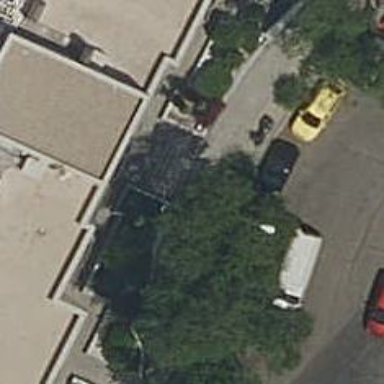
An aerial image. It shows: Motorcycle parking area.